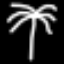
Label: palm tree